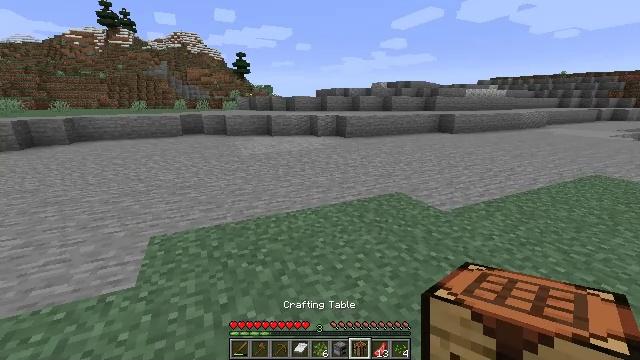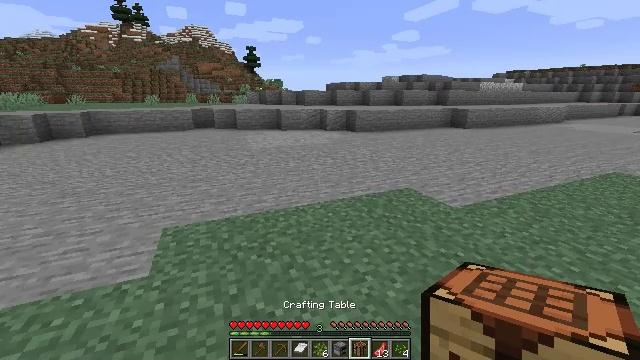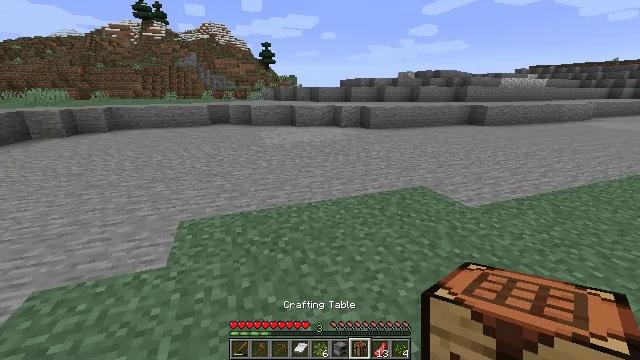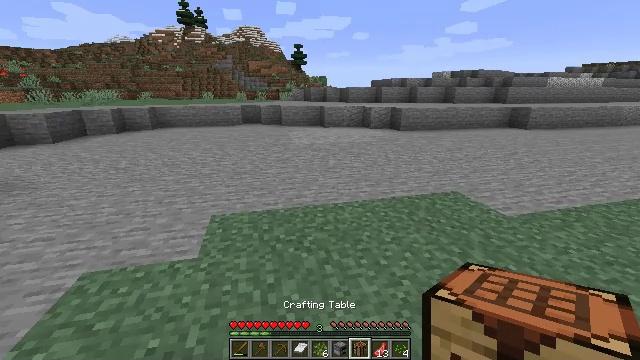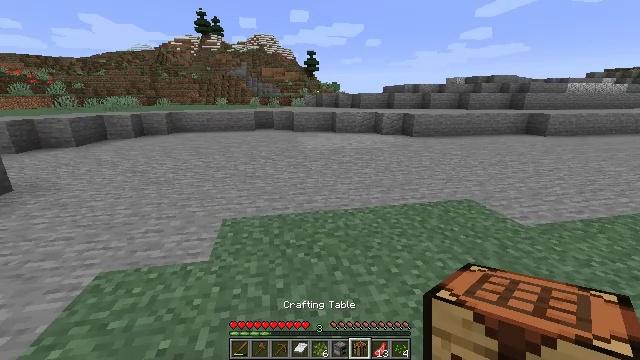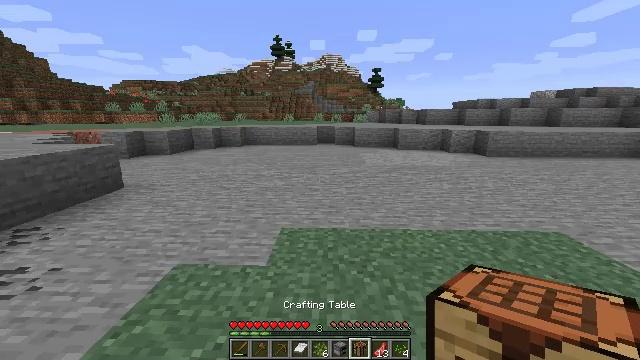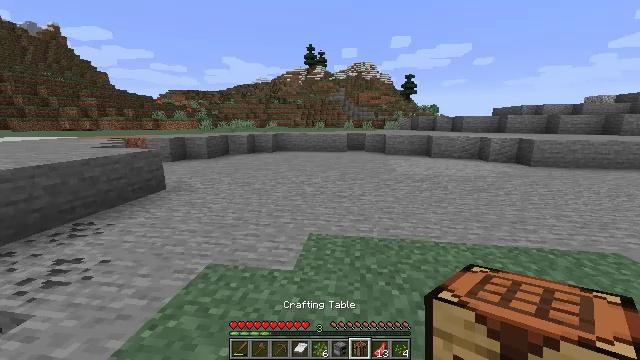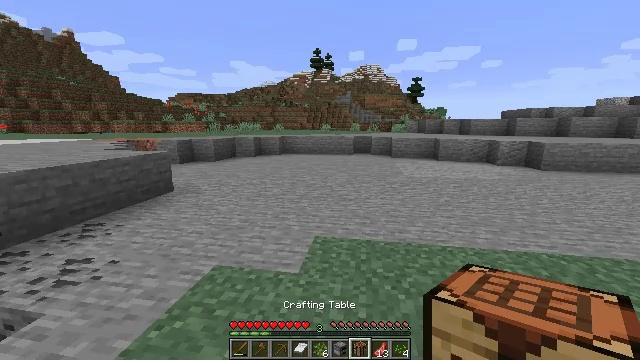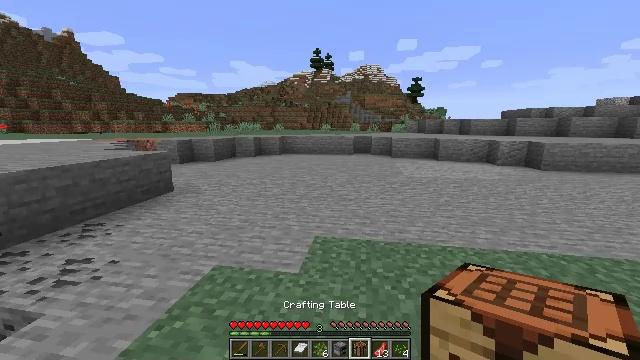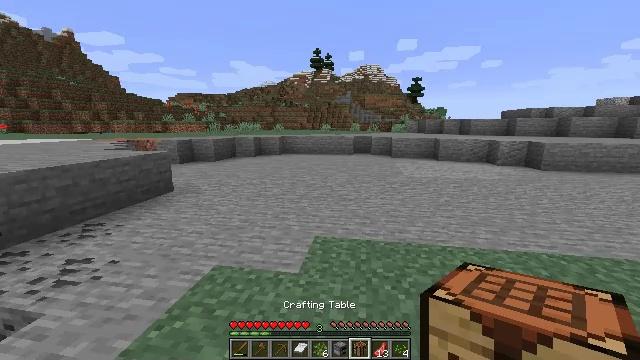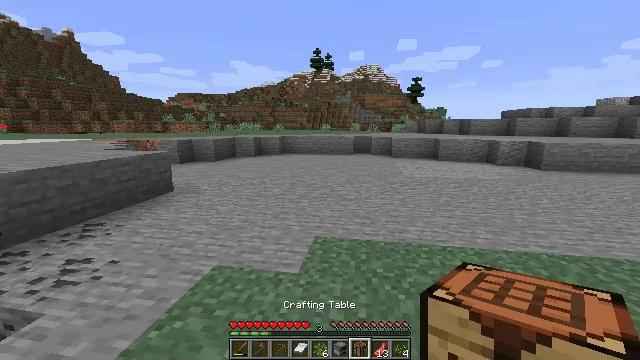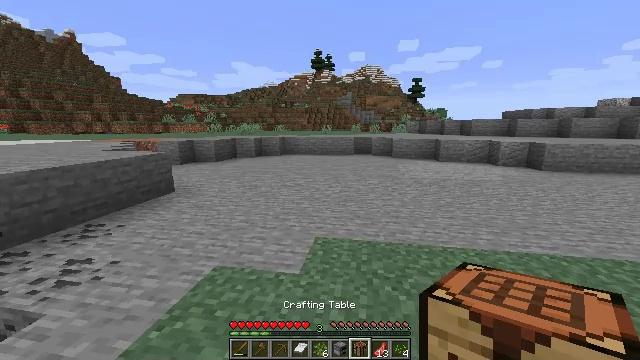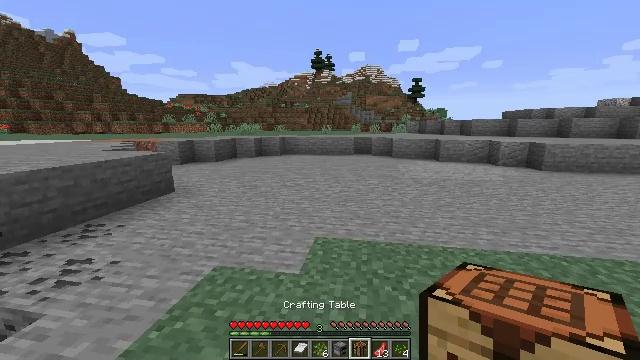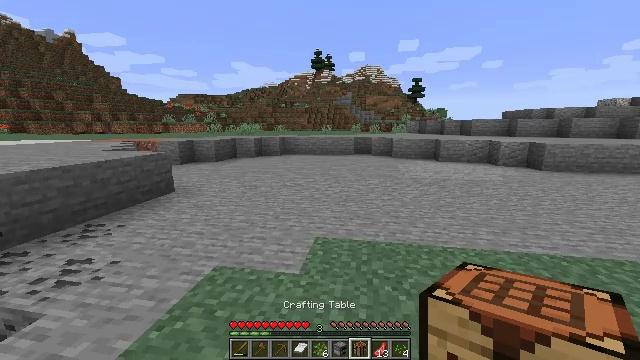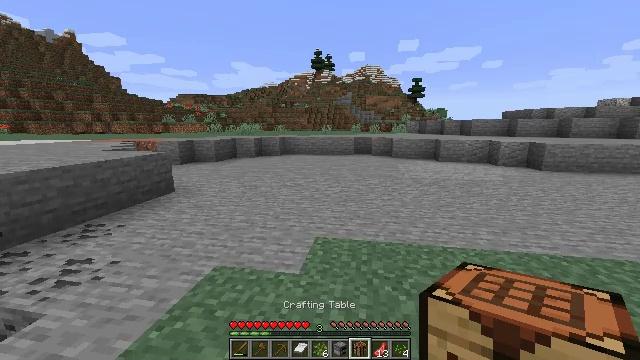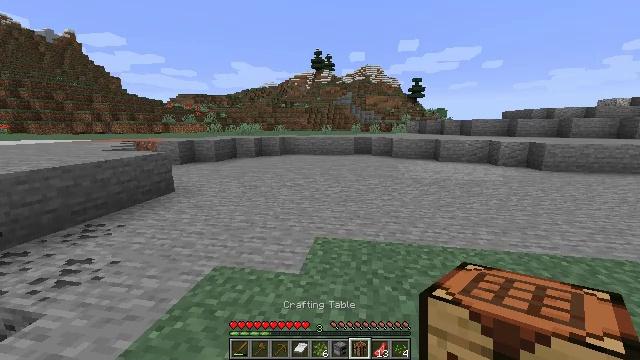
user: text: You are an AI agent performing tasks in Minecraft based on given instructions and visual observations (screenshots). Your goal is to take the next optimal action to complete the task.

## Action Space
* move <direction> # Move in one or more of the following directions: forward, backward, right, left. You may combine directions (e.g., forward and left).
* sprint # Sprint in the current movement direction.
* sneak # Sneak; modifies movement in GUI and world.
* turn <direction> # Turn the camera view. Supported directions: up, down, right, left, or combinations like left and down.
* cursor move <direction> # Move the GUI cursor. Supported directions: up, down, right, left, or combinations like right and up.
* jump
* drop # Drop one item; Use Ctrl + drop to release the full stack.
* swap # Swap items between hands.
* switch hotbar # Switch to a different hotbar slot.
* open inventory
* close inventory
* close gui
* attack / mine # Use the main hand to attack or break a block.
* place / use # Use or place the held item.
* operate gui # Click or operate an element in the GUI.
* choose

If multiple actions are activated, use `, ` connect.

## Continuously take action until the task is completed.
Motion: motion action
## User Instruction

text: Access the crafting table to produce polished diorite from diorite.
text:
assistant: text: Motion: turn left and down
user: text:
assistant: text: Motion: turn left
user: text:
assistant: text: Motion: turn left
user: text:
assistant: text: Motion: turn left and up
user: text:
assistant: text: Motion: turn left and up
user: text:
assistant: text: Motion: turn left and up
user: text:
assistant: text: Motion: turn left
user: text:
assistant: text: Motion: no_op
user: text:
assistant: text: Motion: no_op
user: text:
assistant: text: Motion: no_op
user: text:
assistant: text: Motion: no_op
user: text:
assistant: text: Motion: no_op
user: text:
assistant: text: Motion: no_op
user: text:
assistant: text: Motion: no_op
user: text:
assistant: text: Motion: no_op
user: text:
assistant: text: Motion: no_op
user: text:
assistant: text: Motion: turn right
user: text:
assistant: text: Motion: no_op
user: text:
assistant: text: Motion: no_op
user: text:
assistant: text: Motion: no_op
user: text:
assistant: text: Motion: no_op
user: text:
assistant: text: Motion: no_op
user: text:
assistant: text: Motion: no_op
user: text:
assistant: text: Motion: no_op
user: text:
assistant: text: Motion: no_op
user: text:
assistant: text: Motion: no_op
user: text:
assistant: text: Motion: no_op
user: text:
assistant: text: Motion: no_op
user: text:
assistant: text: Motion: no_op
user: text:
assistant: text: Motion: no_op